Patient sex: M
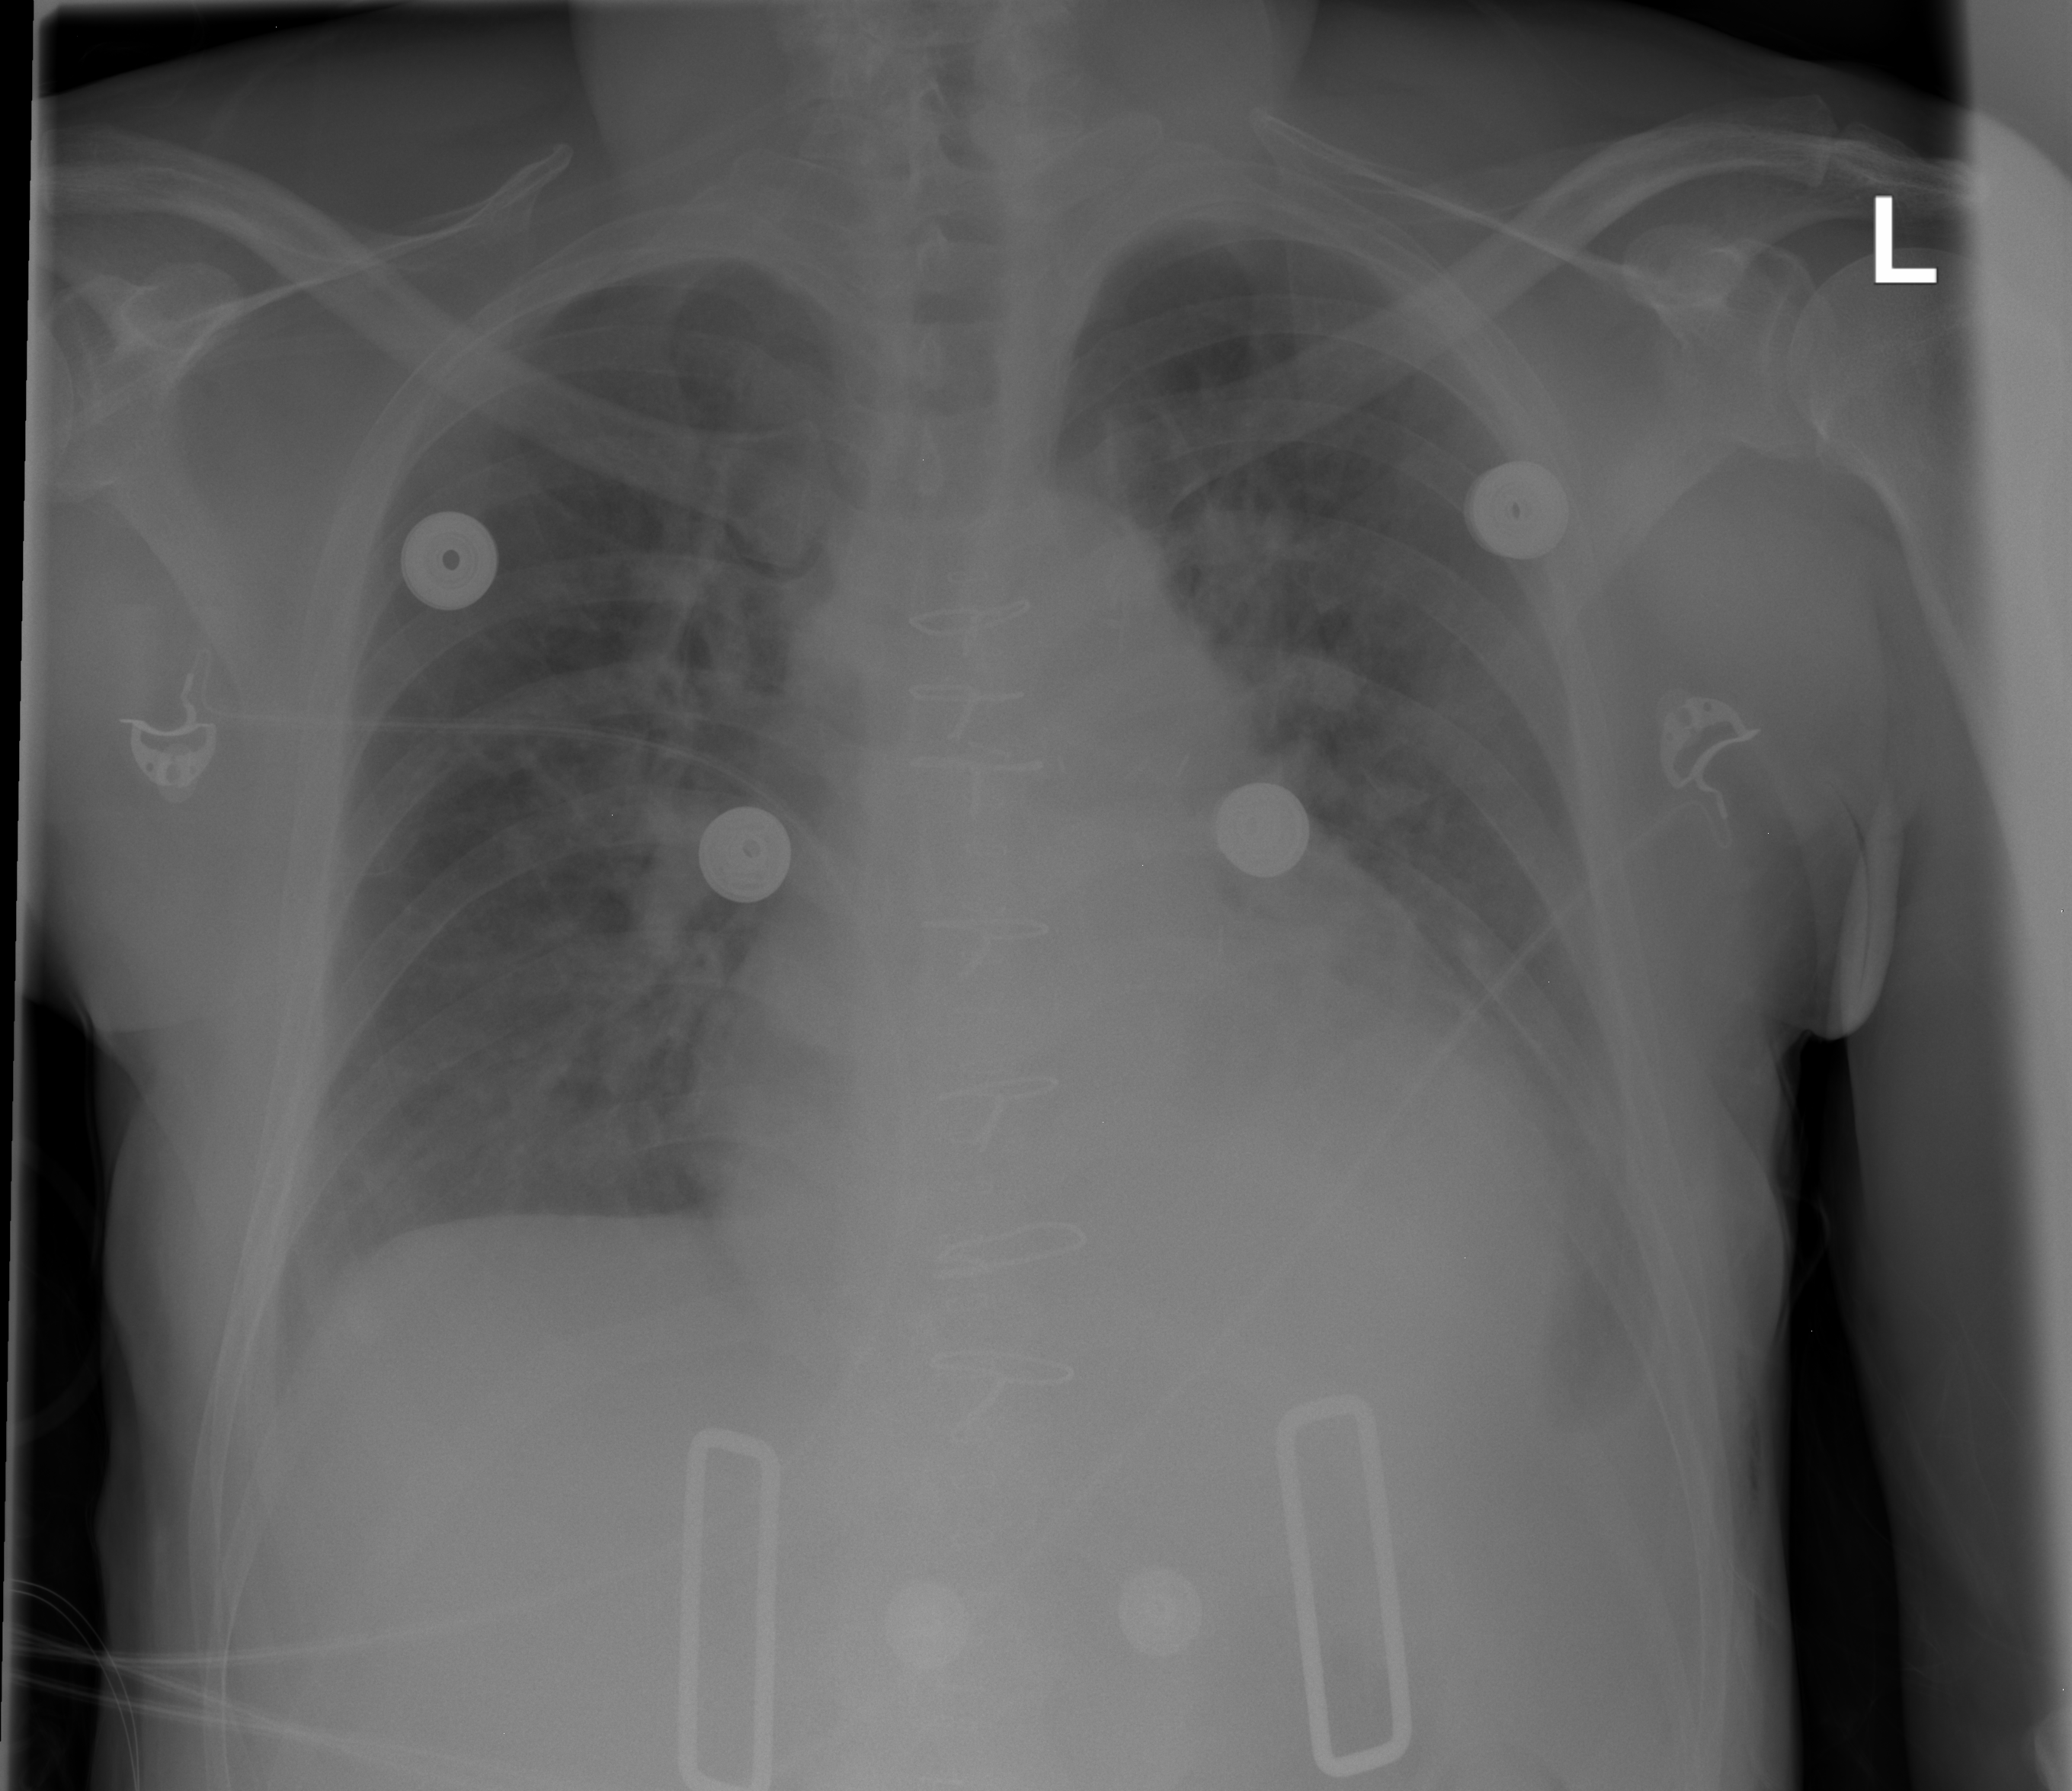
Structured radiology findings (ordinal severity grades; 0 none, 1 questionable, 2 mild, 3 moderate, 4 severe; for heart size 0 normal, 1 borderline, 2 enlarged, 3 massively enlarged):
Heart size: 0
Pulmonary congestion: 2
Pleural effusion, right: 0
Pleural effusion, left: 2
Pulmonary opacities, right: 2
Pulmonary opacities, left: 2
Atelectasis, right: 0
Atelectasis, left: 2